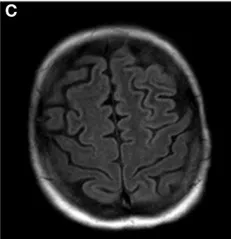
MRI images of brain.fluid-attenuated inversion recovery (FLAIR) showed no lesions.
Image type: radiology (mri)